高一 · 立体几何学
如图 2-2-8, $P$ 为平行四边形 $A B C D$ 所在平面外一点, $Q$ 为 $P A$ 的中点, $O$ 为 $A C$ 与 $B D$ 的交点, 下面说法错误的是( )

图 2-2-8
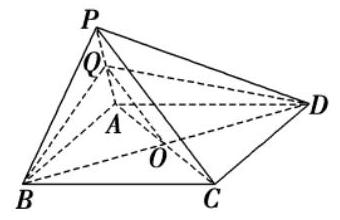
A. $O Q / /$ 平面 $P C D$
B. $P C / /$ 平面 $B D Q$
C. $A Q / /$ 平面 $P C D$
D. $C D / /$ 平面 $P A B$
答案: C
解析: $O$ 为 $\square A B C D$ 对角线的交点,所以 $A O=O C$, 又 $Q$ 为 $P A$ 的中点,所以 $Q O / / P C$.

由线面平行的判定定理, 可知 $\mathrm{A} 、 \mathrm{~B}$ 正确,

又 $A B C D$ 为平行四边形,

所以 $A B / / C D$,

故 $C D / /$ 平面 $P A B$, 故 $\mathrm{D}$ 正确.